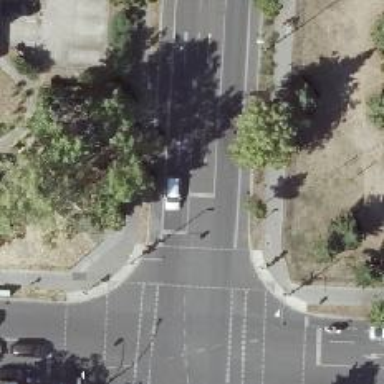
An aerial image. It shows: Road with traffic signals for signaling.